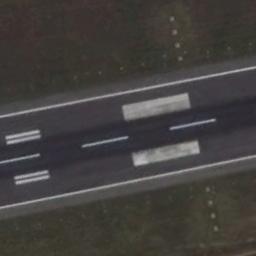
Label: runway